Question: I use this snippet to draw an ellipse.
'''
var context = document.getElementById('canvas').getContext('2d');
function ellipse(ctx,params){
var step=(params.a > params.b) ? 1/params.a: 1/params.b,
I = 0;
ctx.save();
ctx.translate(params.centerx,params.centery);
if (params.angle) {
var radian = (params.angle * Math.PI) / 180;
ctx.rotate(radian);
}
ctx.beginPath ();
ctx.moveTo (0, params.b);
for(I+=step; I <2 * Math.PI; I+=step) ctx.lineTo (params.a * Math.sin (I), params.b * Math.cos (I));
ctx.closePath ();
ctx.fill();
ctx.restore();
}
var params = {centerx:100, centery:150, a:100, b:40, angle: -45};
ellipse(context,params);
'''
now after drawing ellipse with rotating 45 degrees I have this:

now I want to calculate coordinates of and
but I dont know how ??
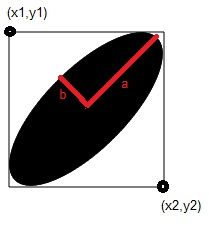
Answer: Here's the math required to calculate the bounding box of a rotated ellipse:
A demo: <URL>

'''
function rotatedEllipseBB(params){
// cache param values
var cx=params.centerx;
var cy=params.centery;
var r=params.angle*Math.PI/180;
var a=params.a;
var b=params.b;
// calc rotated ellipse width/height
var cos=Math.cos(r);
var sin=Math.sin(r);
var t1=Math.atan(-b*Math.tan(r)/a);
var t2=Math.atan(b*(cos/sin)/a);
var w= 2*(a*Math.cos(t1)*cos-b*Math.sin(t1)*sin);
var h= -2*(b*Math.sin(t2)*cos+a*Math.cos(t2)*sin);
// calc rotated ellipse TL & BR
var x1=cx-w/2;
var y1=cy-h/2;
var x2=cx+w/2;
var y2=cy+h/2;
// return results
return({x1:x1,y1:y1,x2:x2,y2:y2,width:w,height:h});
}
'''